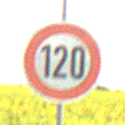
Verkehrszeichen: Geschwindigkeit120
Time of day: Midday
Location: Outdoor (RoadRail)
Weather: PartlyCloudy
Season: NotSpecified
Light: Natural